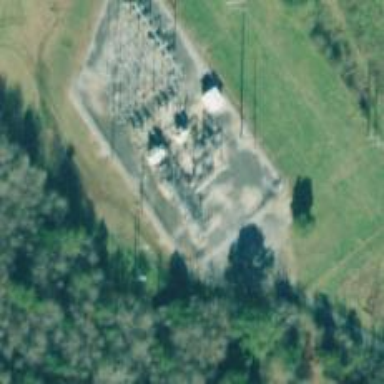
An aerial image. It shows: Distribution substation surrounded by fence.